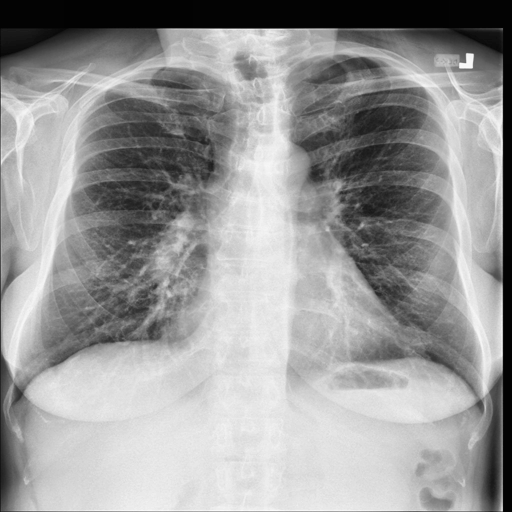
Finding: NORMAL